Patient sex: M
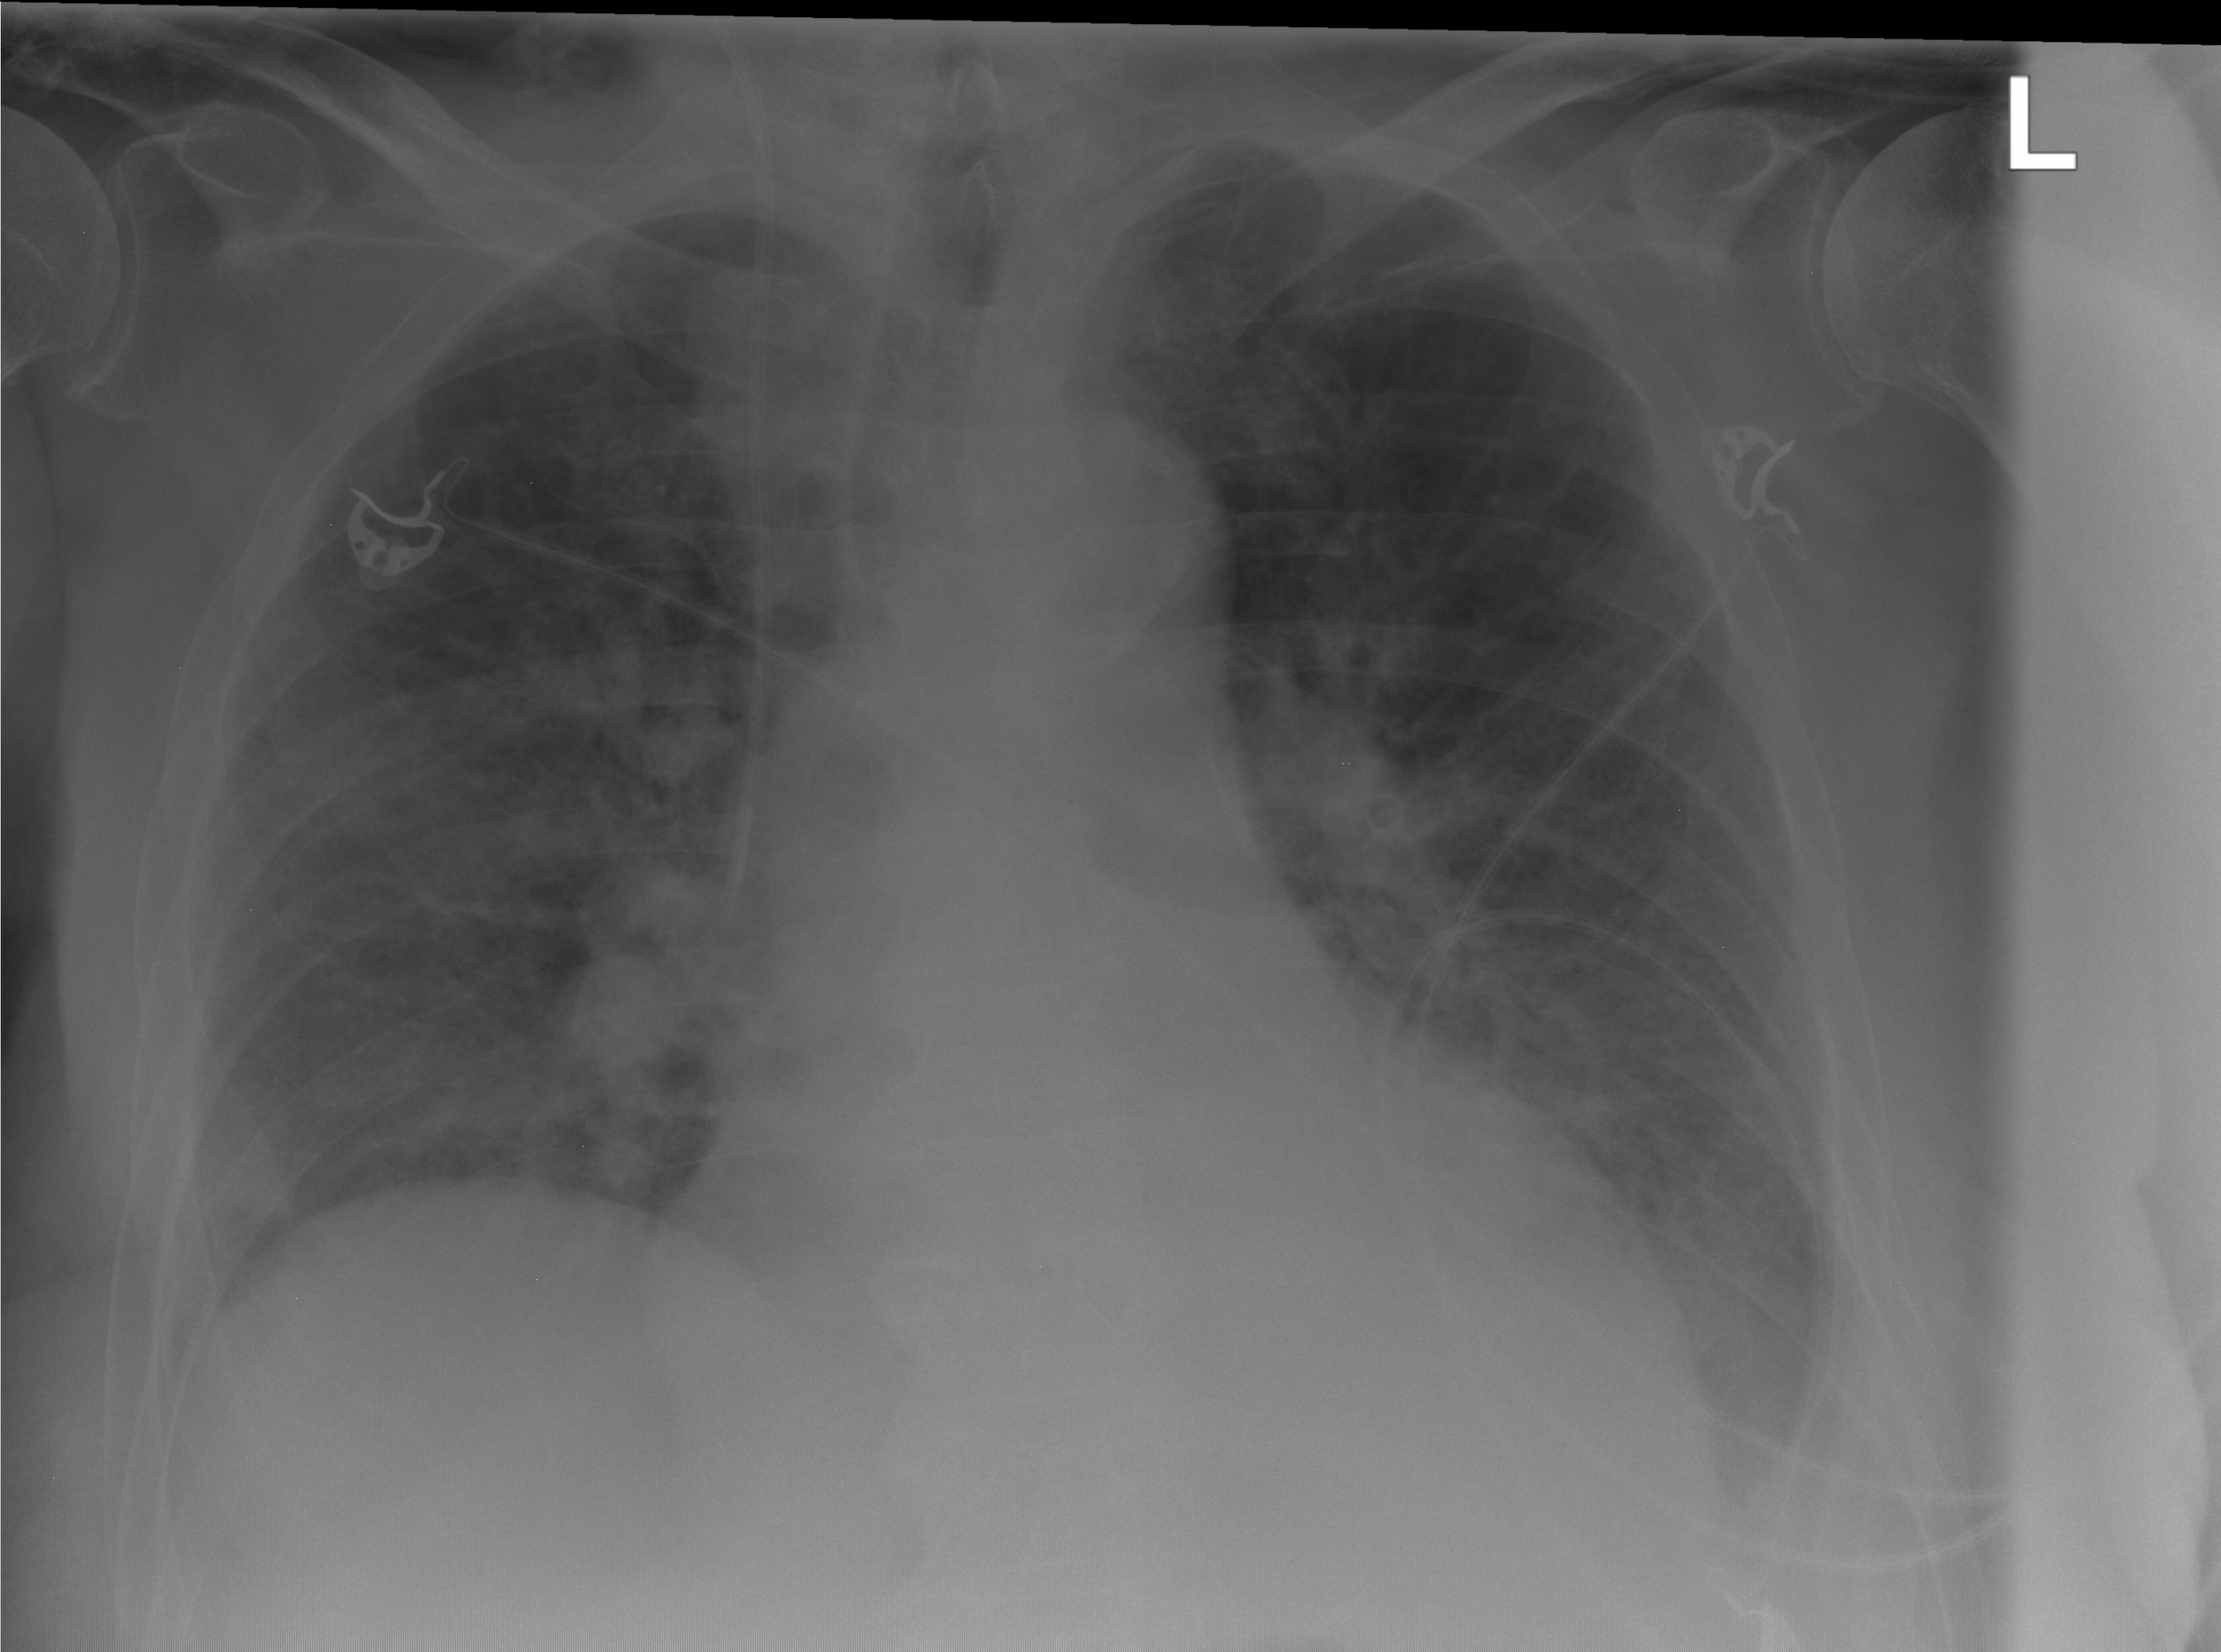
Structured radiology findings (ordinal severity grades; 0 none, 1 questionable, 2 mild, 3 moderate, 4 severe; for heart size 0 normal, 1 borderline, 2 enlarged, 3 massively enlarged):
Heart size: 2
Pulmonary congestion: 2
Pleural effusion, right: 1
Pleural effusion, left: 2
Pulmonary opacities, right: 2
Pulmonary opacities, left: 2
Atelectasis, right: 0
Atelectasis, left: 2